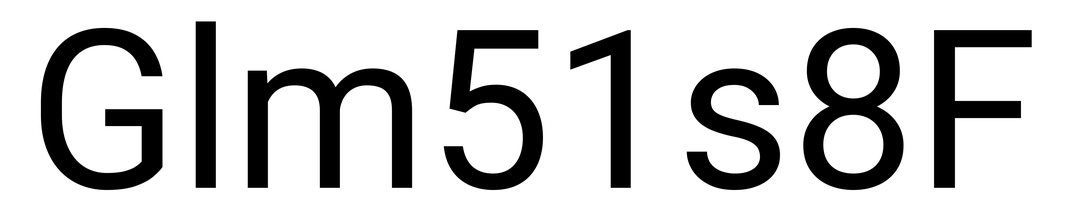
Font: Roboto_Regular